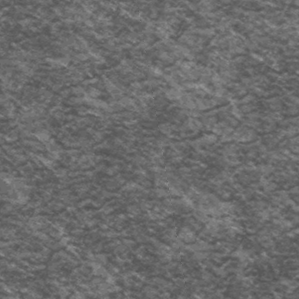
Label: frost